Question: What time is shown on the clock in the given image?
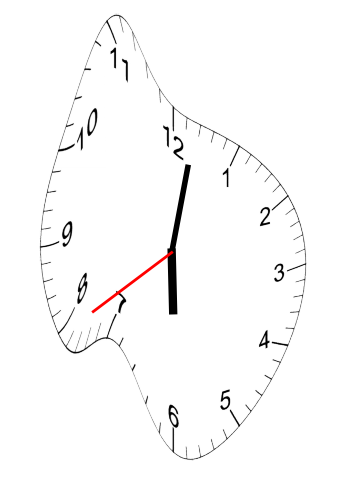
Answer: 06:01:39